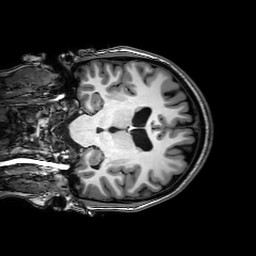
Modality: T1w
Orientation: coronal
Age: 23
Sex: female
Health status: healthy
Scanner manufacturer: philips
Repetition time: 0.008174 s
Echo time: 0.00376 s